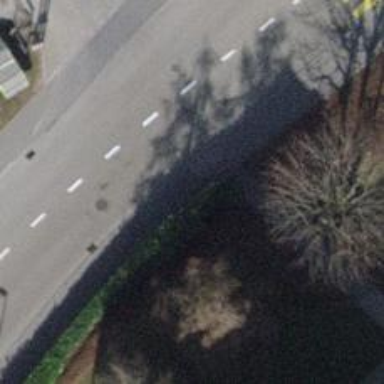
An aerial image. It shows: Sidewalk.